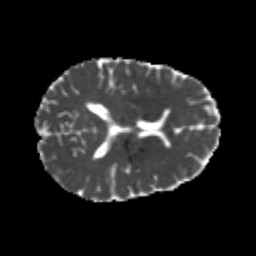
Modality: MD
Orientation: axial
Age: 24
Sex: female
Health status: healthy
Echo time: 0.074 s